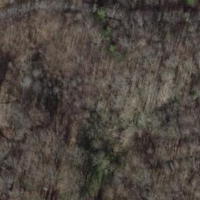
EUNIS habitat code: 41
Species observed at this site:
Melittis melissophyllum
Ajuga reptans